Question: Let's say hypothetically you have 5 divs. One is a container and the other four are children. You've set each one to be 25% of the container and you've given each one a background separate from the container background.
When you resize the browser your 4 divs at some point in time do not go all the way across, they might be a couple pixels off. Is there a way to stop this form happening? I'm assuming it's happening because it's 'snapping to each pixel' therefore leaving a small gap when resizing the browser.

'''
#container {
width: 100%;
background: #000;
}
.children {
width: 25%;
float: left;
background: #fff;
}
'''
JSFiddle: <URL>
Screenshot of JSFiddle page in safari: <URL>
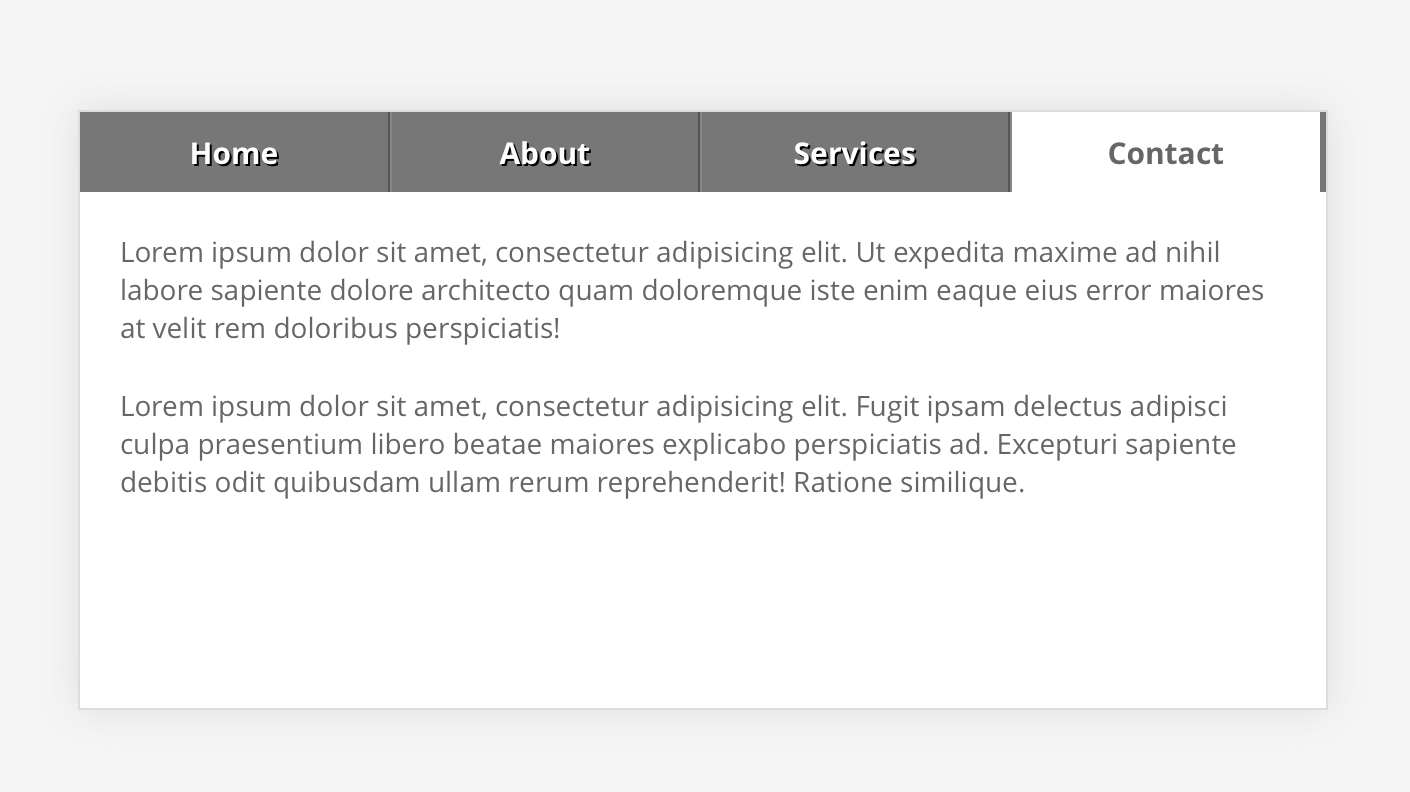
Answer: John Resig has a post about this issue that uses this exact case as its example.
<URL>
> Take the following page for example. You have 4 floated divs, each
with a width of 25%, contained within a parent div of width 50px.
Here's the question: How wide are each of the divs?The problem lies in the fact that each div should be, approximately,
12.5px wide and since technology isn't at a level where we can start rendering at the sub-pixel level we tend to have to round off the
number. The problem then becomes: Which way do you round the number?
Up, down, or a mixture of the two? I think the results will surprise
you, as they did me.
There are also several Stack Overflow questions on the subject:
- <URL>